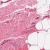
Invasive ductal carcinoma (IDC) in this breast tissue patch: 0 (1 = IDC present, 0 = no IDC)